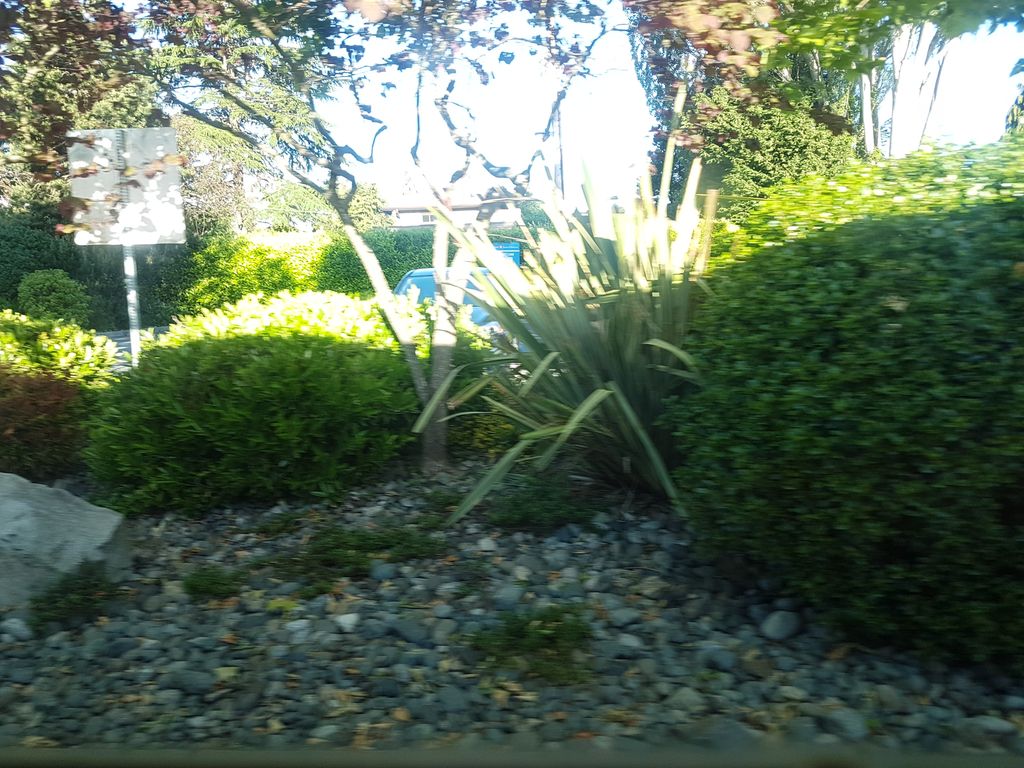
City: victoria